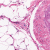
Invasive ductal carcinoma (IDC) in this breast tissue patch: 0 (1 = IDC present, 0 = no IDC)